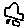
Label: car